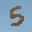
Label: 5